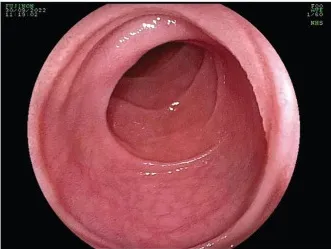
Changes in the patient's intestinal mucosa. In September 2022, one year after vedolizumab treatment colonoscopy showed complete healing of the ileal ulcers.
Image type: endoscopy (gi_endoscopy)